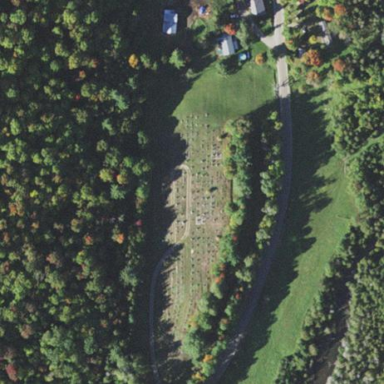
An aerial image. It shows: Cemetery.